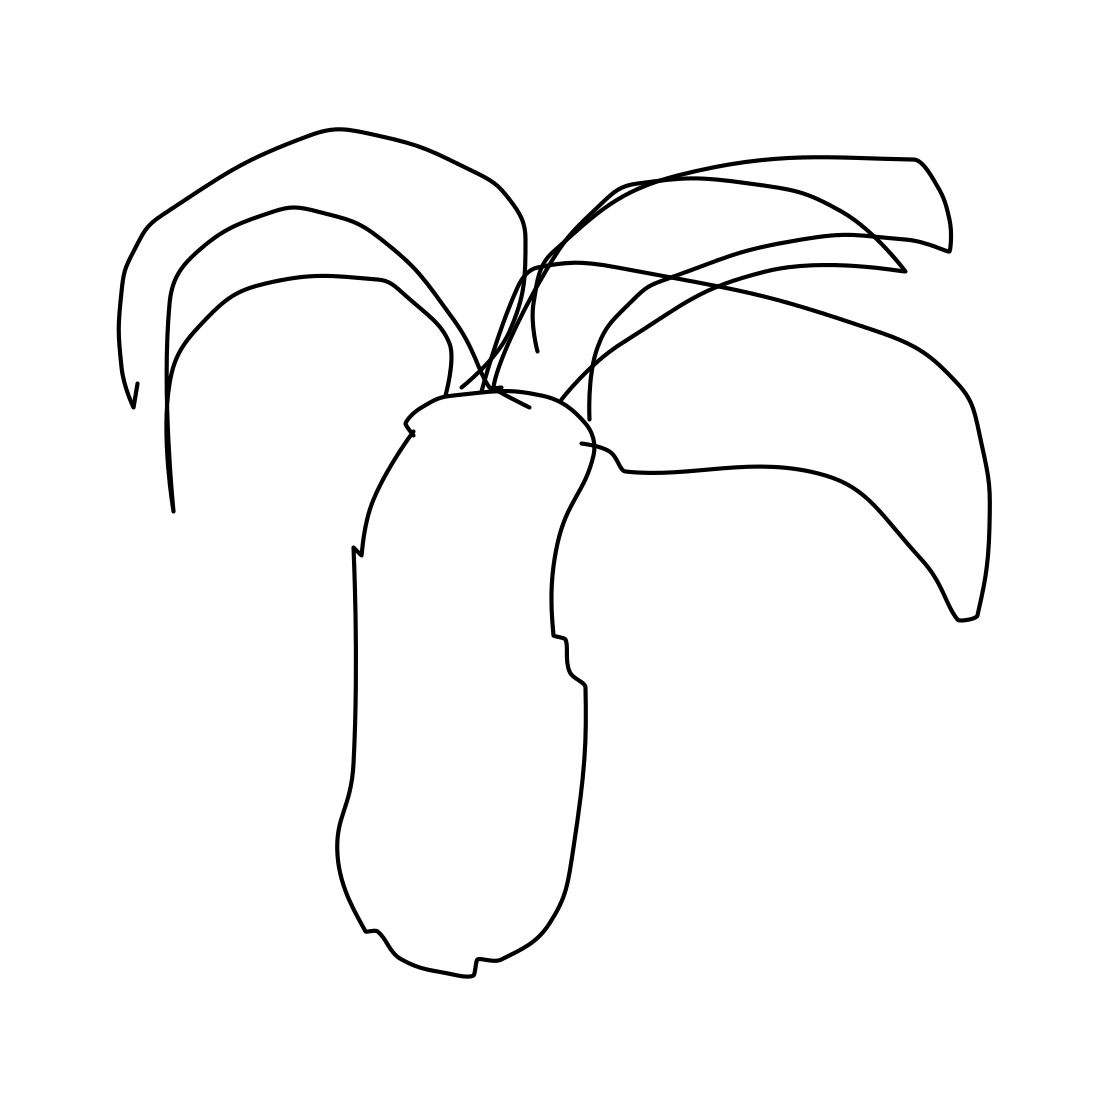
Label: pineapple